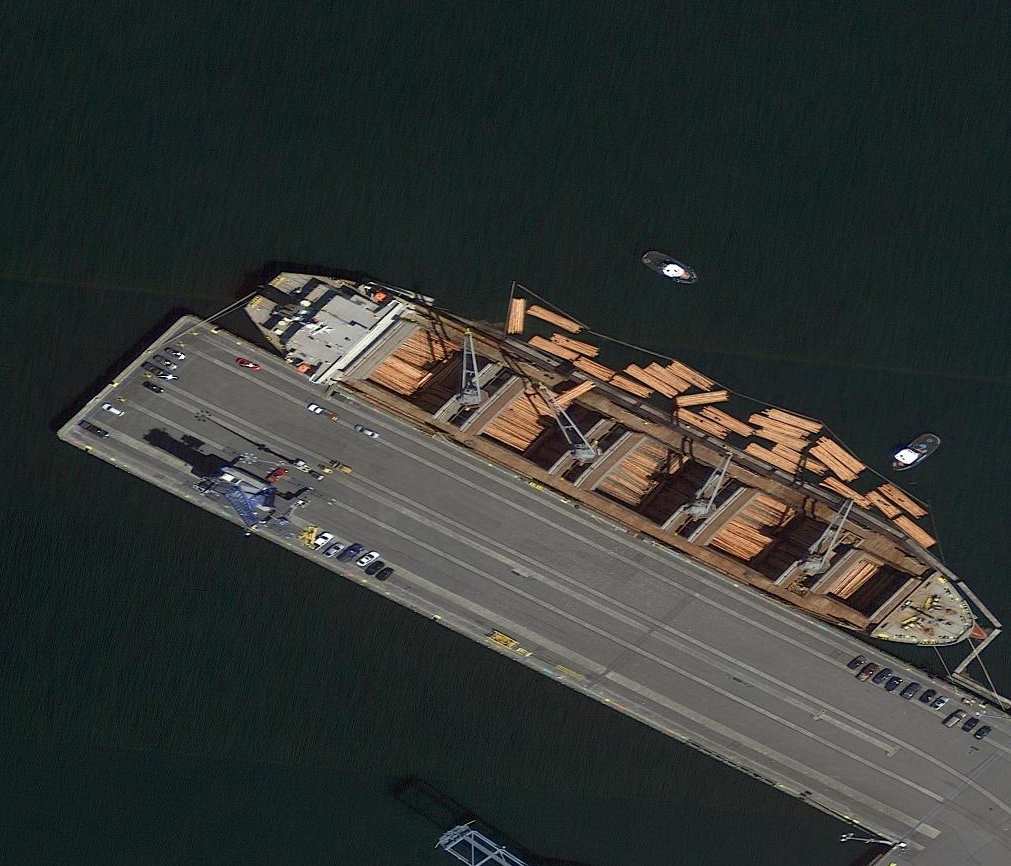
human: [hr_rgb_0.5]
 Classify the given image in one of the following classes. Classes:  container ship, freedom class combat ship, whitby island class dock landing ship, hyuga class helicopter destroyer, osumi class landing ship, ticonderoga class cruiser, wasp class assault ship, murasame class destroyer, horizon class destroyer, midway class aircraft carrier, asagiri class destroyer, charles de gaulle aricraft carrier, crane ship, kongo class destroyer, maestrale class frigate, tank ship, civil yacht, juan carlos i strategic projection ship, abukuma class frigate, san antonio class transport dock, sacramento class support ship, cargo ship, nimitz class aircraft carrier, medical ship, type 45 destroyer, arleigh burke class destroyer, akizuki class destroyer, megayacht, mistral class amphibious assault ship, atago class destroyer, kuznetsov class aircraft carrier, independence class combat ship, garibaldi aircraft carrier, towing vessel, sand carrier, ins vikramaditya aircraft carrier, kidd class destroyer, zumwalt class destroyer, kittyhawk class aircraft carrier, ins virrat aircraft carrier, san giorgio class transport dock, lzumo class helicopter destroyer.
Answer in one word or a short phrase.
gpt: Cargo ship